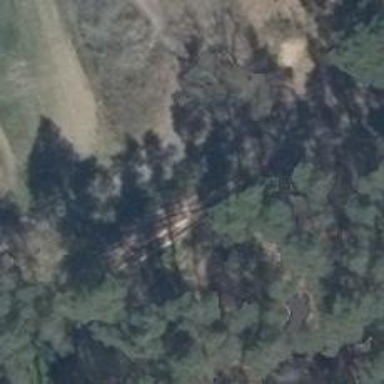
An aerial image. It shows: Track with grade 4 tracktype.